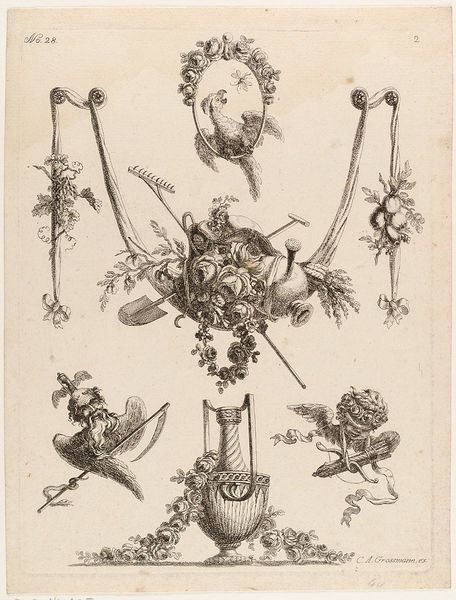
Titel: Blatt 2 aus einer Folge von Trophäen
Künstler: Karl August Grossmann
Standort: Hamburg
Institution: Museum für Kunst und Gewerbe Hamburg
Schlagwörter: flügel, vogel, blumen, blüten, rosen, tiere, ornament, geschichte, gesicht, frucht, früchte, ranken, trauben, vase, sommer, papier, grafik, graphik, wein, floral, fotografie, photographie, druckgraphik, druckgrafik, stich, allegorie, insekten, girlanden, werkzeug, fleigen, insekt, libelle, traube, zeit, gebinde, papagei, weinranken, amor, kupferstich, schaufel, spaten, sense, cupido, ewigkeit, schnittblumen, sanduhr, tierornament, saturn, harke, reproduktionen, 18. jahrhundert, blumengewinde, druckerzeugnisse, insecta, geflügelte, kerbtiere, hexapoda, blüte, vögel, blumenstrauß, ornamentstich, vorlageblätter, gartengeräte, gartenvase, gießkanne